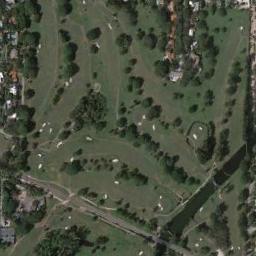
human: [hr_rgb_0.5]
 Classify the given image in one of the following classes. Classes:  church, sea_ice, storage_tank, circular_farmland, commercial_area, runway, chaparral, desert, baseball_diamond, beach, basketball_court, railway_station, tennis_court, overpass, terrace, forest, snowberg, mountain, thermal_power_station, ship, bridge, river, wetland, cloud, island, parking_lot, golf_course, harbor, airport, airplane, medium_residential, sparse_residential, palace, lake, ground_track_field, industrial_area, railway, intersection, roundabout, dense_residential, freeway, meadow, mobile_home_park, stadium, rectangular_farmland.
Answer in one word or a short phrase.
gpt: golf_course